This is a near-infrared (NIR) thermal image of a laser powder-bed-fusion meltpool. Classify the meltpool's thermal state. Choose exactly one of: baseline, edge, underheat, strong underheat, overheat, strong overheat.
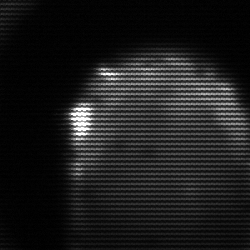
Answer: edge